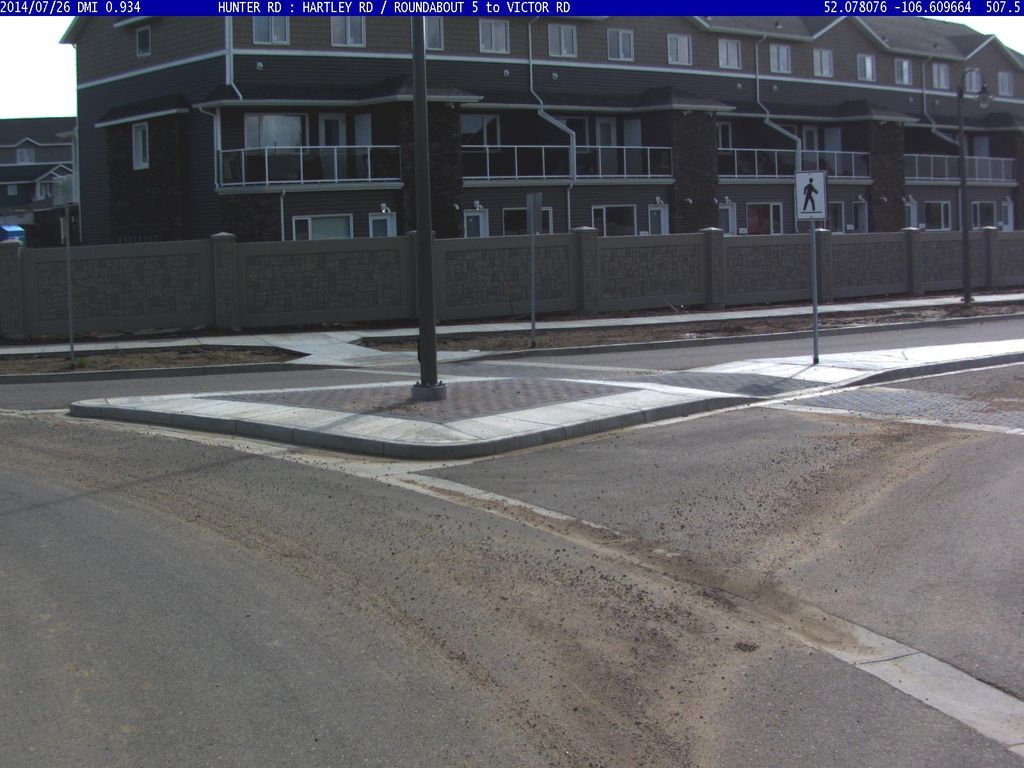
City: saskatoon